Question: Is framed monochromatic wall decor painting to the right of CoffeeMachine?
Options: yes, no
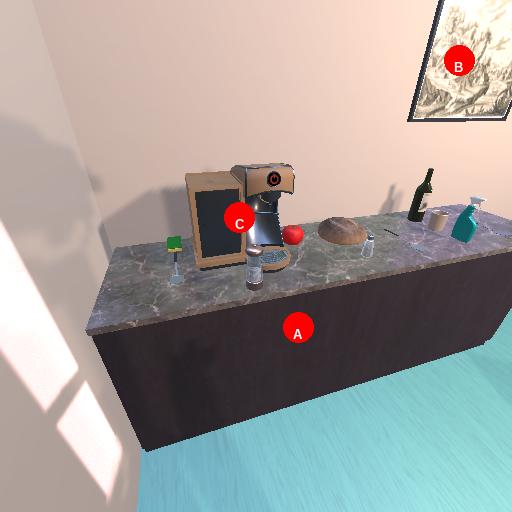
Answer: yes